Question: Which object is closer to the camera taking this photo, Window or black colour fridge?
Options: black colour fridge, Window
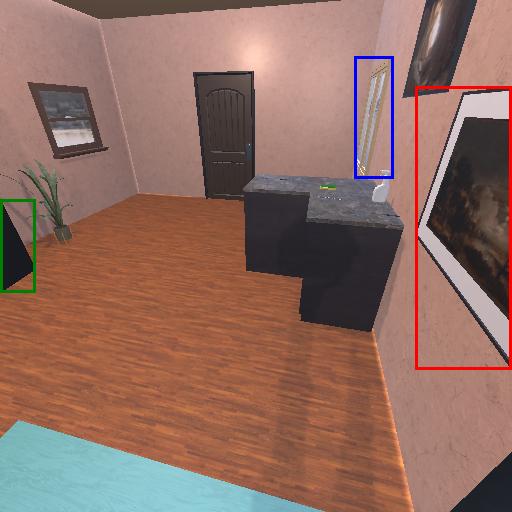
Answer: black colour fridge